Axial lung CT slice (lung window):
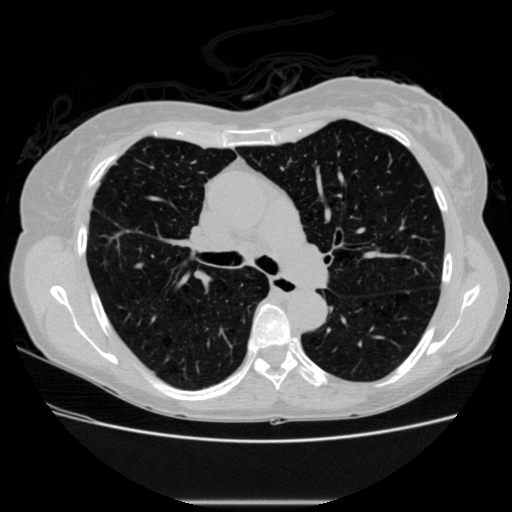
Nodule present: no